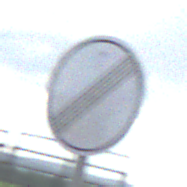
Verkehrszeichen: EndeSaemtlicherBegrenzungen
Umgebung: Outdoor, RoadRail
Tageszeit: MorningAfternoon
Wetter: PartlyCloudy
Licht: Natural
Jahreszeit: NotSpecified
Kontrast: LowContrast